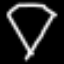
Label: diamond